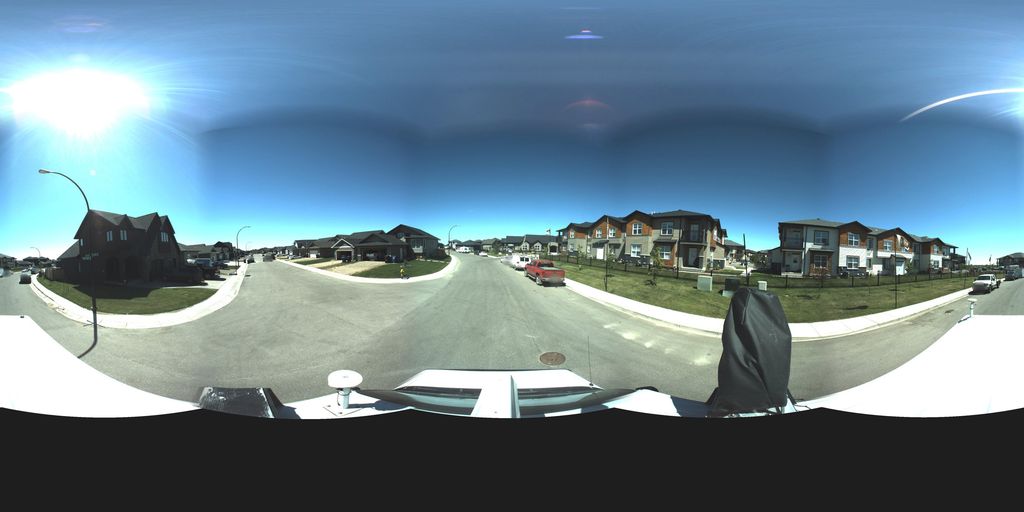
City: saskatoon